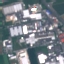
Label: Industrial